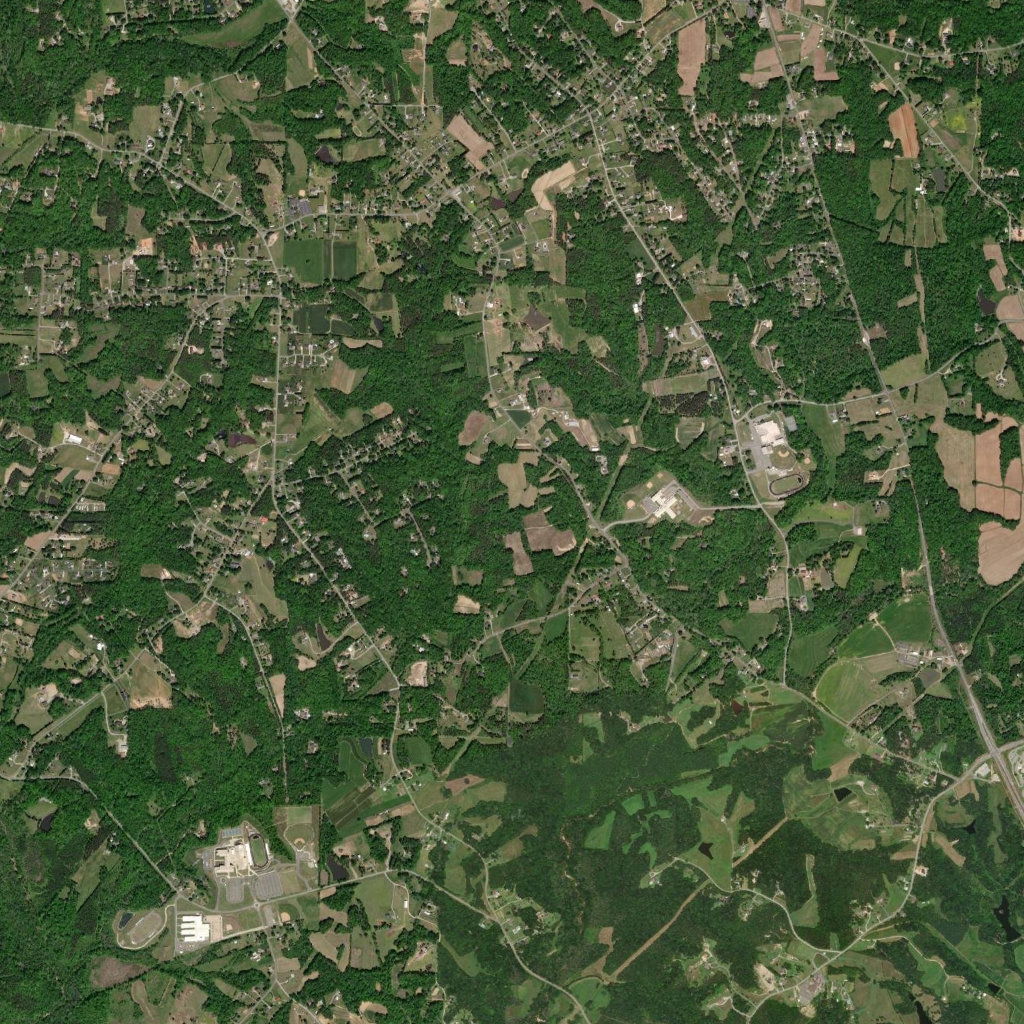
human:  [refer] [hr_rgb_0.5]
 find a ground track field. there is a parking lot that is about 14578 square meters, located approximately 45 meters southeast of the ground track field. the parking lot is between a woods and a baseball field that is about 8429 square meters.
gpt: <box>[[24, 80, 26, 84, 0]]</box>

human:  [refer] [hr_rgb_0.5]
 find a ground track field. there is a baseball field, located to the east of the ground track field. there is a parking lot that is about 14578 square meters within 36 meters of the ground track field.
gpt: <box>[[24, 80, 26, 84, 0]]</box>

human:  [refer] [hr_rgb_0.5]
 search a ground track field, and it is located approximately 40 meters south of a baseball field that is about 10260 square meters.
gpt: <box>[[75, 46, 78, 48, 0]]</box>